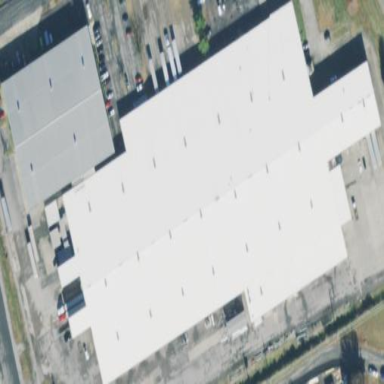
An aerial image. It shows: Industrial building.